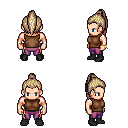
a pixel art fantasy rpg character, male body template, human, light skin, brown sleeveless shirt, magenta pants, white blonde long topknot hairstyle, bracelets, black shoes, four views (front, back, left, right), 2x2 character sprite sheet, small pixel art, hard edges, no anti-aliasing